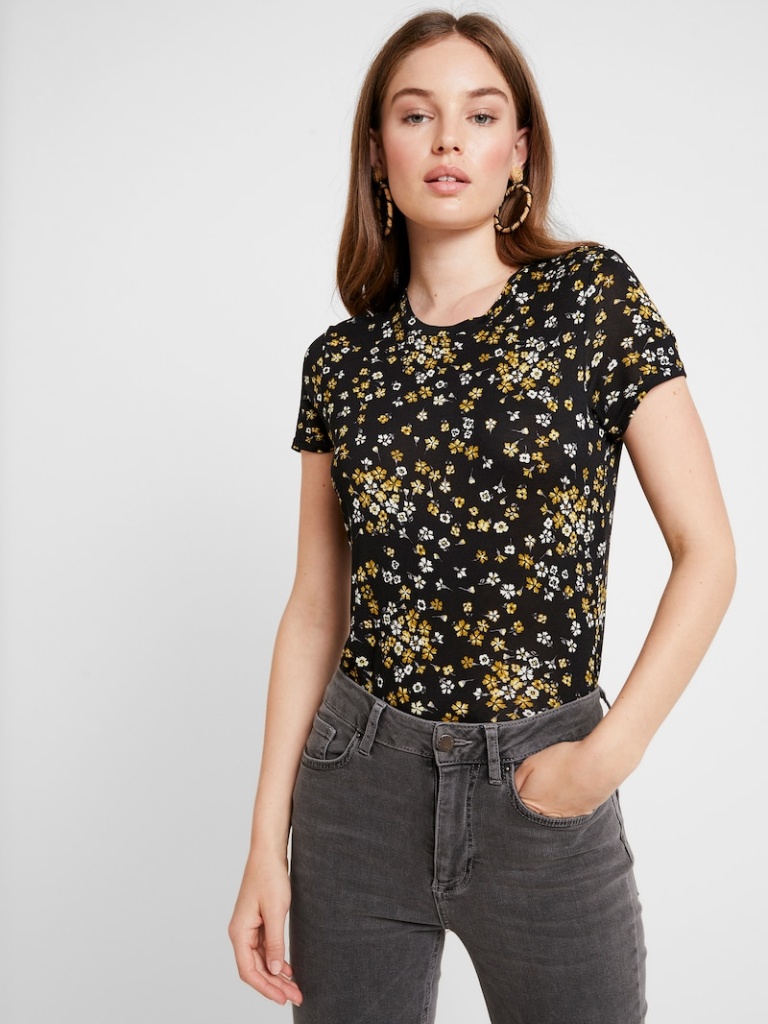
cotton tight short sleeve hip length Fully Tucked in crew t-shirt